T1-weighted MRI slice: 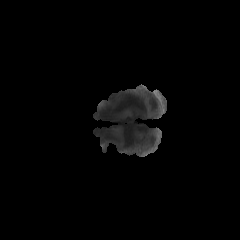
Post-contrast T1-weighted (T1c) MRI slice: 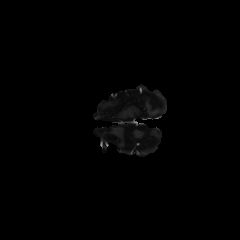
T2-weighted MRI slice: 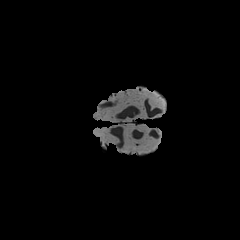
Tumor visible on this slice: no